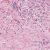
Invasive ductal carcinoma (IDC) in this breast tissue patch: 1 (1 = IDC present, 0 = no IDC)